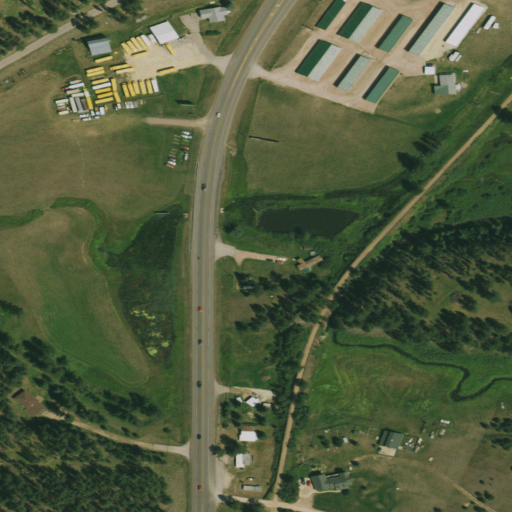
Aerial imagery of valley in South Dakota named Reno Gulch containing grassland, evergreen forest, low intensity development, shrub, open development, medium intensity development, and high intensity development